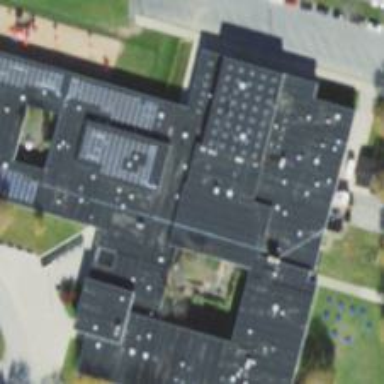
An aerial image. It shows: School.